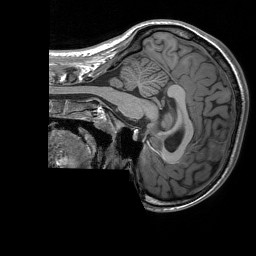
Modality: T1w
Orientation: sagittal
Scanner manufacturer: siemens
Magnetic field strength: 3 T
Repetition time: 1.76 s
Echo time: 0.0022 s